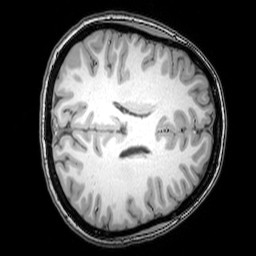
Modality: T1w
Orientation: axial
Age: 22
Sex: female
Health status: healthy
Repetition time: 0.081 s
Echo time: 0.037 s